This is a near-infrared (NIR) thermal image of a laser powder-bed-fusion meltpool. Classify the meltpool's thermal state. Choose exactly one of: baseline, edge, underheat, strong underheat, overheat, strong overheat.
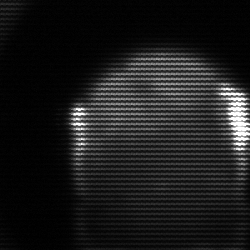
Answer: edge